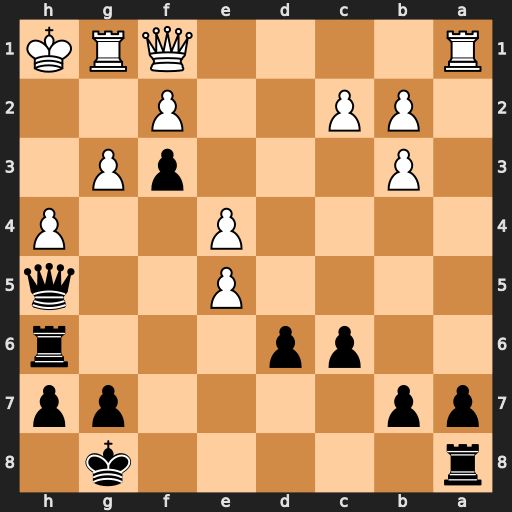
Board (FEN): r5k1/pp4pp/2pp3r/4P2q/4P2P/1P3pP1/1PP2P2/R4QRK
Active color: b
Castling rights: -
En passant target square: -
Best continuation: Qxh4+ gxh4 Rxh4+ Qh3 Rxh3#